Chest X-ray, PA view. Patient: 56 years old, sex F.
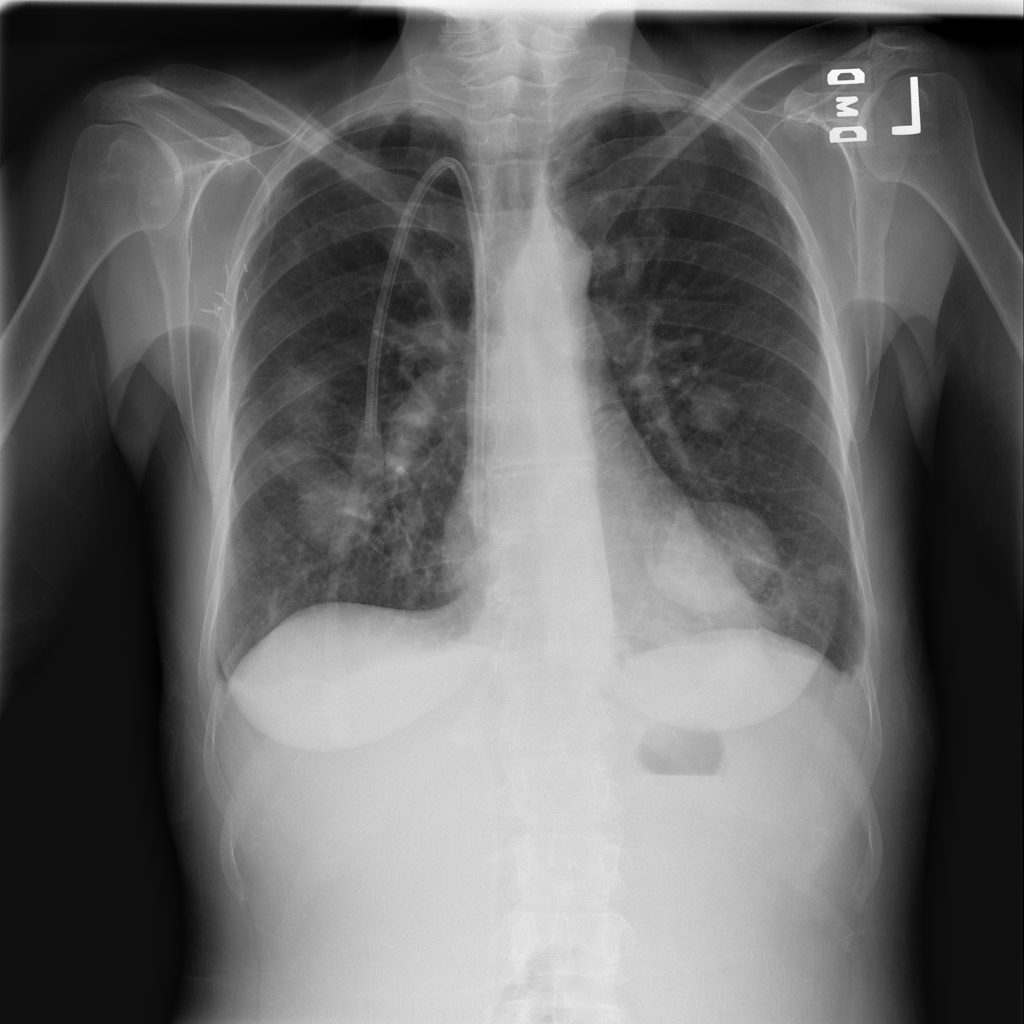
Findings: Infiltration, Nodule